Question: I'm trying to complete <URL>. About halfway down that page, there is a note.
'''
Note: If the Liferay server prints the following message to your console,
the Marketplace Portlet and Portal Compatibility Hook must not already be
deployed on your server.
"Plugin example-hook requires marketplace-portlet, portal-compat-hook"
'''
I do get this message, so I attempt to follow the instructions:
'''
You can fork and clone Liferay's liferay-plugins project from GitHub, checkout the
respective branch and/or tag, and deploy each plugin. You can install the Plugins
SDK in Liferay IDE and import each plugin and deploy them. Here is information on
each of the plugins:
Marketplace Portlet (marketplace-portlet) - is available at liferay-
plugins/portlets/marketplace-portlet.
Portal Compatibility Hook (portal-compat-hook) - is available at liferay-
plugins/hooks/portal-compat-hook.
'''
This is as much information as I can find about setting up the marketplace-portlet.
So I clone, and add the whole repo as an existing Eclipse project, not a liferay project. I check the checkbox for look for nested projects, find and add the marketplace portlet and hit finished. Then I assume to fix the build path by changing 'plugin-master' to 'portal-6.2.x'
As you can see, this solves more than half of the missing .jars, but the ones that are still missing claim the build path is the same, so they are missing from the repo, or need to be built. I have no idea which.
So, how do I deploy the marketplace-portlet?

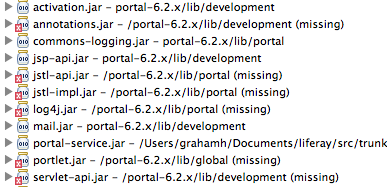
Answer: As requested, combining our comments into an answer:
"Have you tried installing fresh again?" ;)
To make it worth a real answer: The typical bundle installation comes fully runnable (the installation instructions are: unzip, start tomcat) and contains everything you need - especially in a development environment.
If you use Liferay IDE or the EE equivalent Developer Studio (both based on eclipse), they even know how to unzip the server themselves (a necessity if you're developing/redeploying ext plugins).
Glad to be able to help.